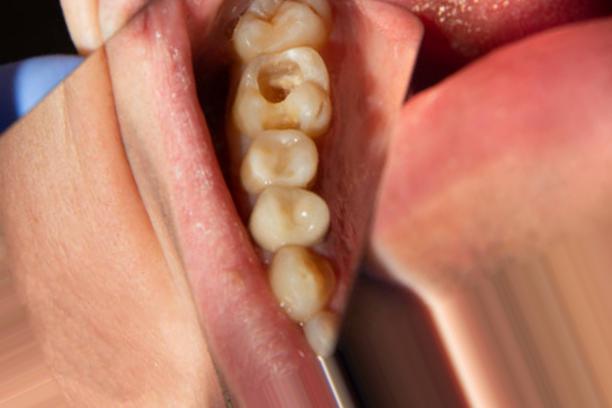
Condition: Caries